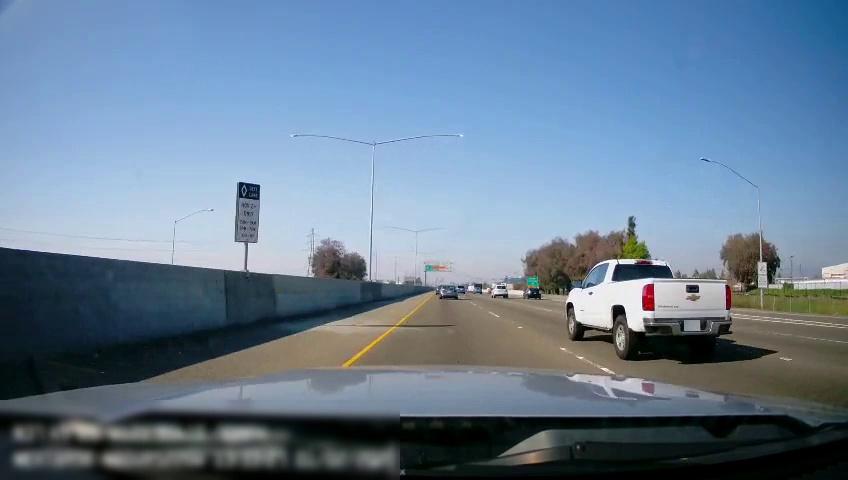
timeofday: Day
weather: Sunny
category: Drivable Space
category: Vehicles | Truck
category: Vehicles | Car
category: Vehicles | SUV
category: Vehicles | Car
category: Vehicles | Other LV
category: Lanes | Alternate Lane
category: Lanes | Current Lane
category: Lanes | Current Lane
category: Lanes | Alternate Lane
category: Lanes | Alternate Lane
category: Lanes | Alternate Lane
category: Lanes | Alternate Lane
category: Traffic | Signs